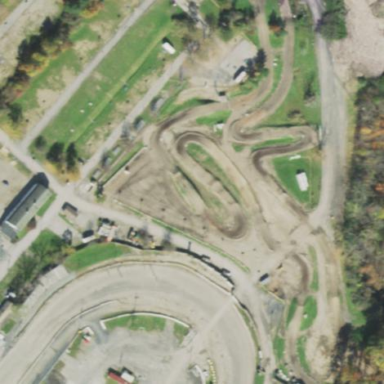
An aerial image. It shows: Motocross raceway with dirt surface.